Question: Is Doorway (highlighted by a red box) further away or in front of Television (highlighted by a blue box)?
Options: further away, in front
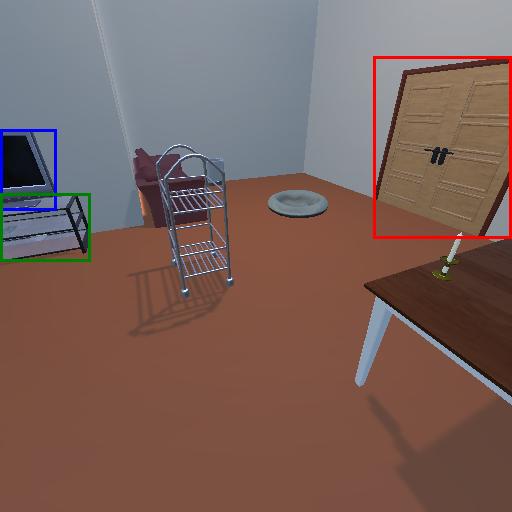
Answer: further away